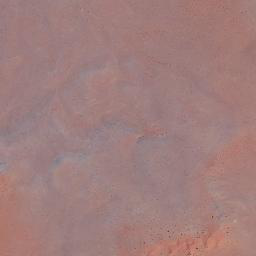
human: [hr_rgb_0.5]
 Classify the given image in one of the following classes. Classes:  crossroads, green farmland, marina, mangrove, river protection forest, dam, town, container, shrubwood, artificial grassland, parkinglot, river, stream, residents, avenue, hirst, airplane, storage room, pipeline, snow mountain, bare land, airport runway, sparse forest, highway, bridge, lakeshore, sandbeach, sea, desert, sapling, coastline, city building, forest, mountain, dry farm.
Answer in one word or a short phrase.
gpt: desert